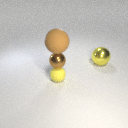
small brown metal sphere above small yellow rubber sphere